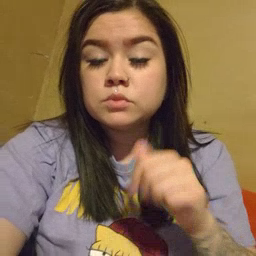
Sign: dry